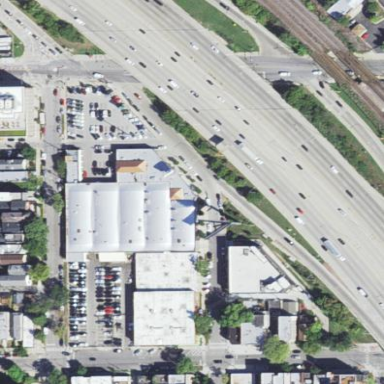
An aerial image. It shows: Commercial building with car shop.